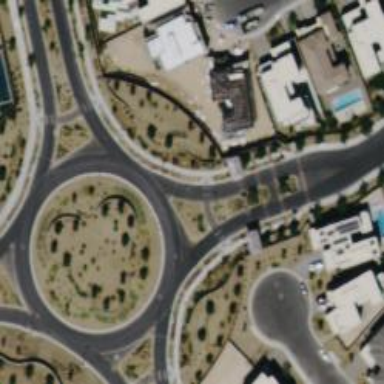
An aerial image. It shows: Tertiary road leading to roundabout.